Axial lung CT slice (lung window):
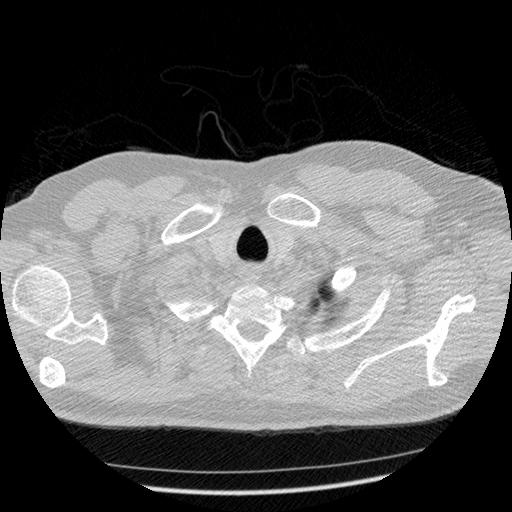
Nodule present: no